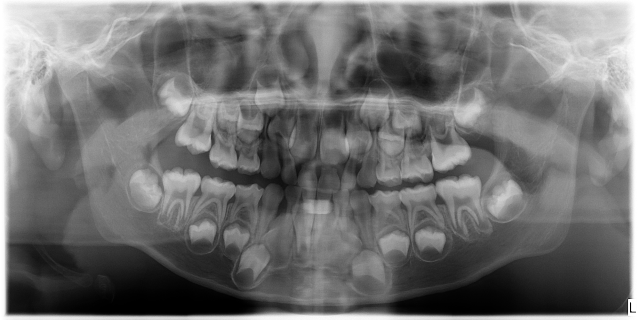
adult